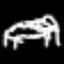
Label: bed